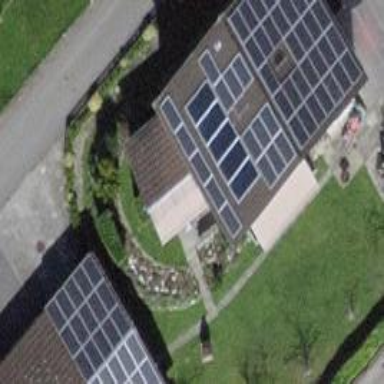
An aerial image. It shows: Solar photovoltaic panel generator.